Field crop: maize
Growth stage: 2
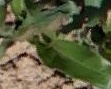
Species: maize